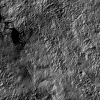
Atmospheric dust classification: not_dusty